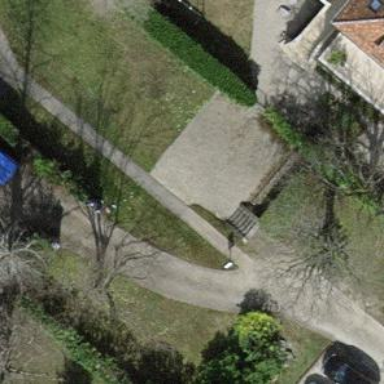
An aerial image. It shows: Road with steps.